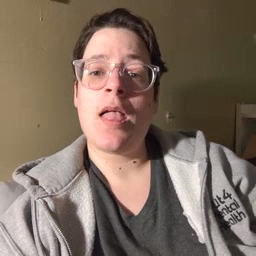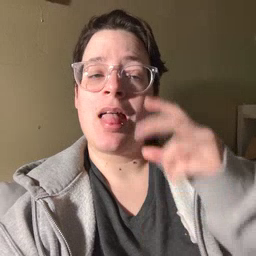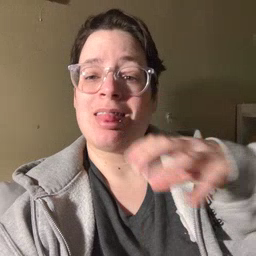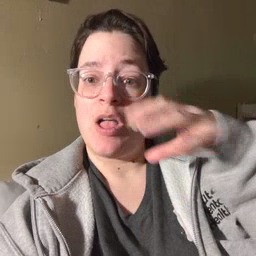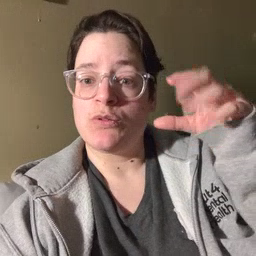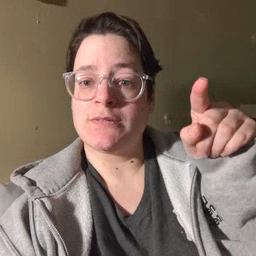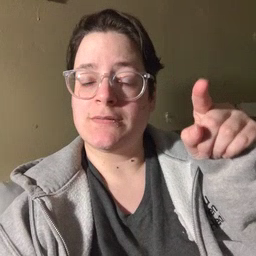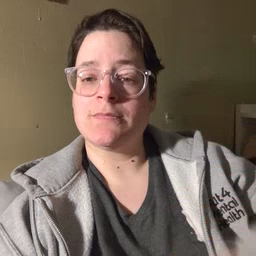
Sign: cloud